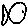
Label: fish